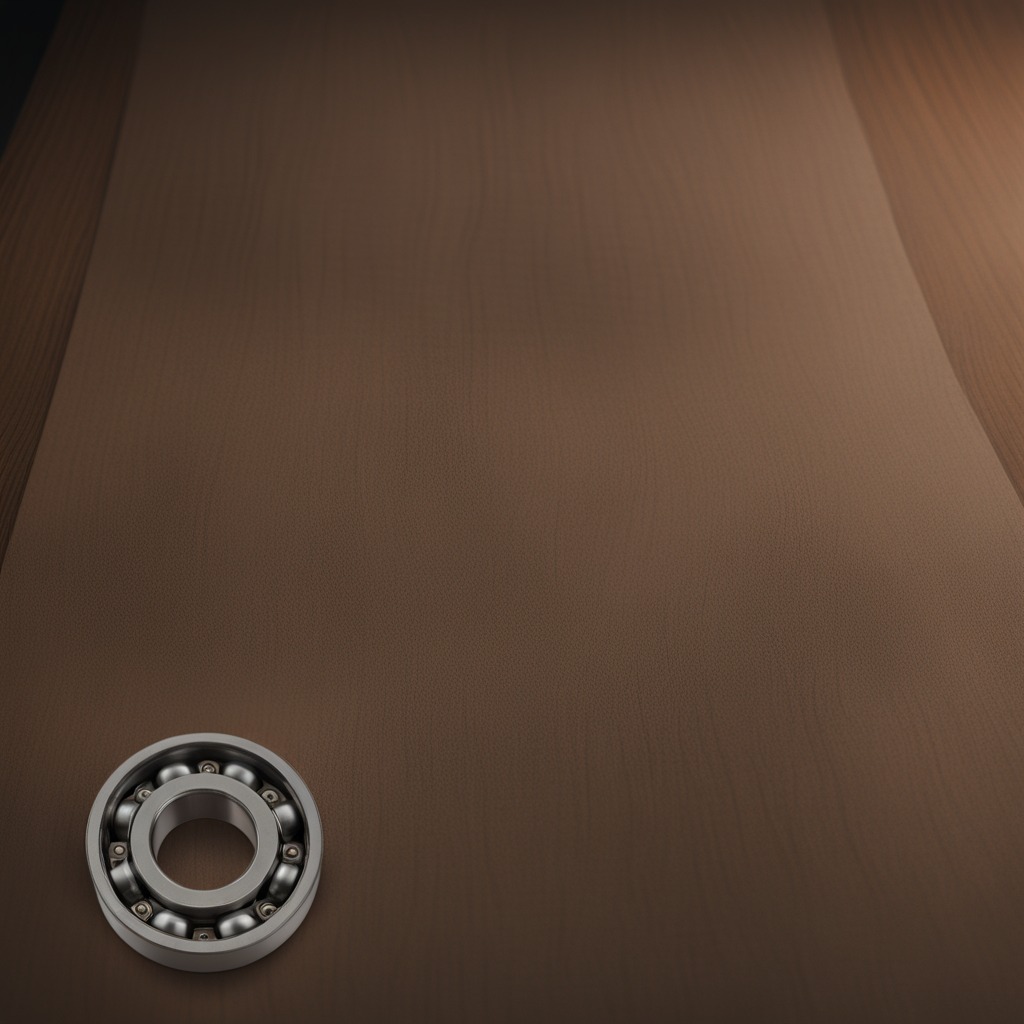
A metal ball bearing lying on a wooden table inside a workshop at night.